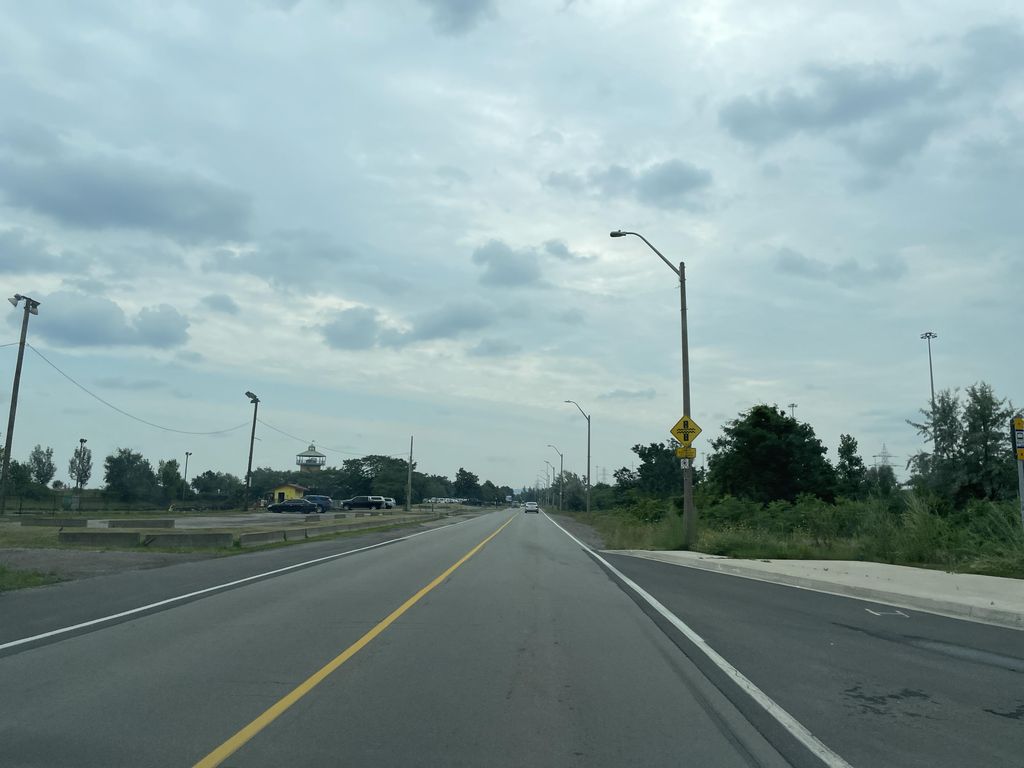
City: hamilton